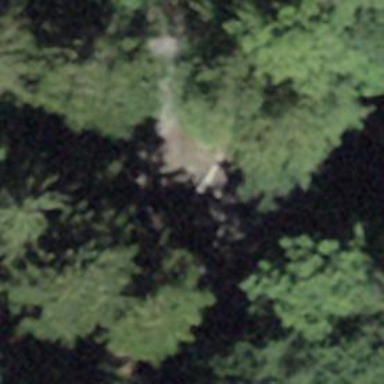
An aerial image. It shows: Path.